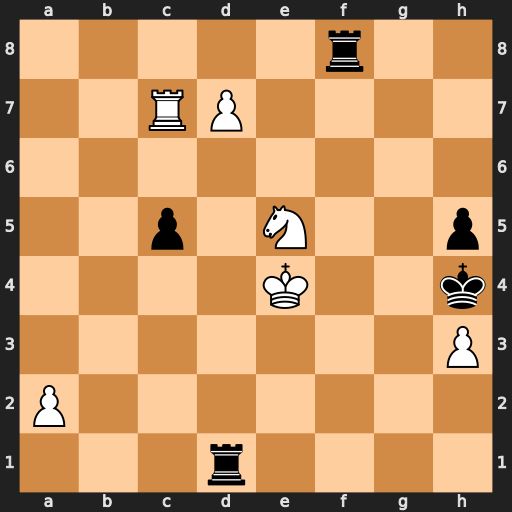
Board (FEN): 5r2/2RP4/8/2p1N2p/4K2k/7P/P7/3r4
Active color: w
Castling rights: -
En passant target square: -
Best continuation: Ng6+ Kxh3 Nxf8